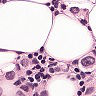
Metastatic tissue present: yes